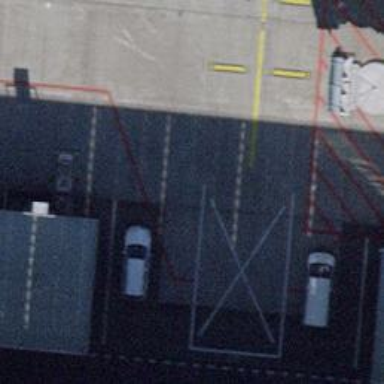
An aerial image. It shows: Airport parking position.